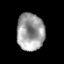
Tissue: prostate
Cell type: Epithelial cells
Senescence score: 0.2885
Nuclear area (px): 1002
Mean DAPI intensity: 158.743